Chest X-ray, PA view. Patient: 77 years old, sex M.
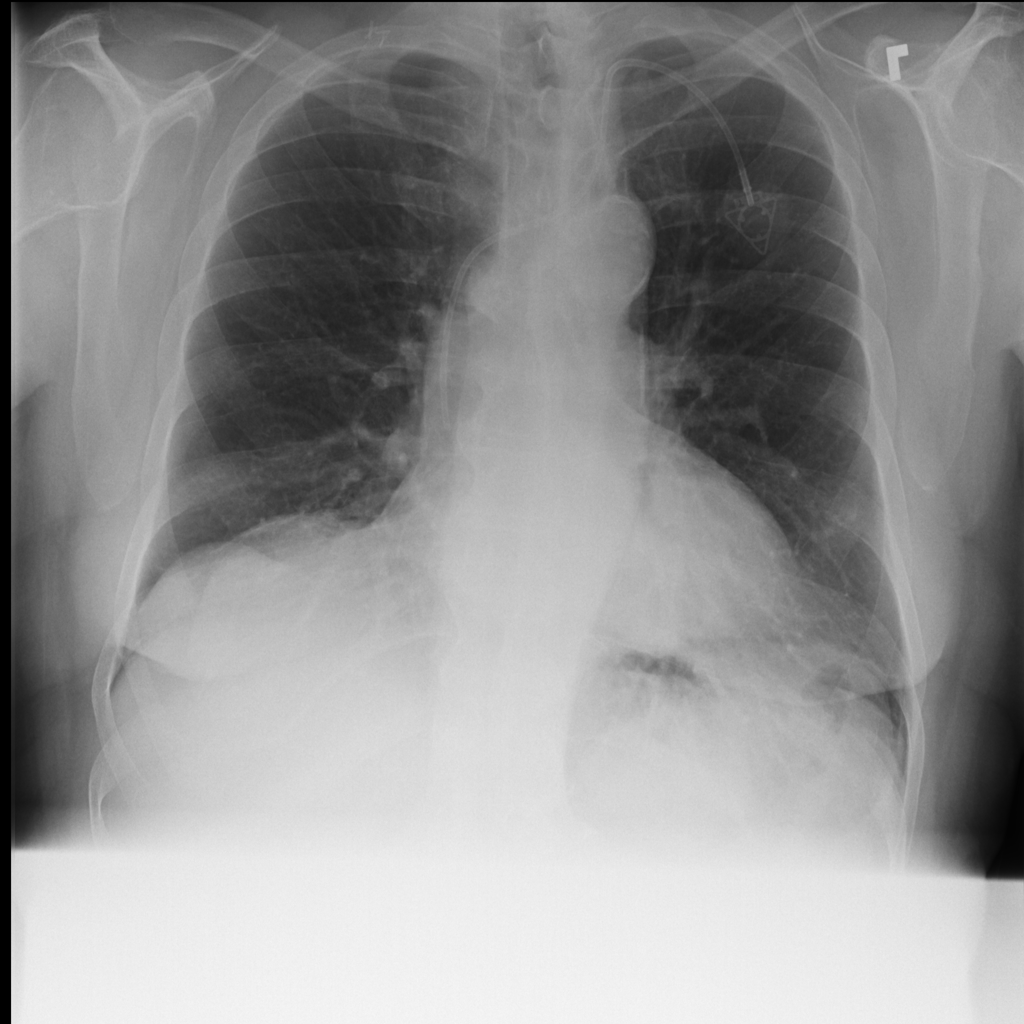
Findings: No Finding